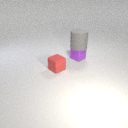
small purple rubber cube below large gray rubber cylinder